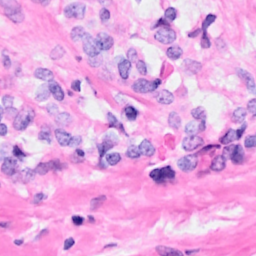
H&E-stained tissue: Breast